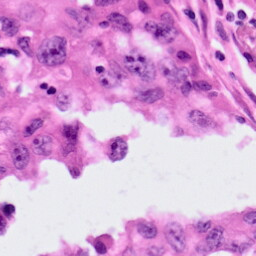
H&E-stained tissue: Lung